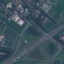
Label: Highway